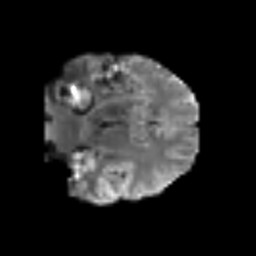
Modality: T2w
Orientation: coronal
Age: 54
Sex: male
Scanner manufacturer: siemens
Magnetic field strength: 3 T
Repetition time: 5.6 s
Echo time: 0.082 s